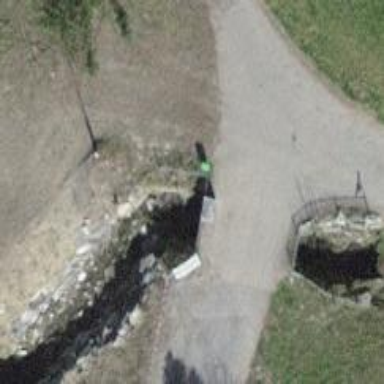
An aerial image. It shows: Tunnel.